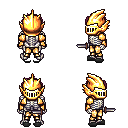
a pixel art fantasy rpg character, male body template, skeleton, gold arm armor, gold greaves, white blonde bedhead hairstyle, gold helm, gray slippers, dagger, four views (front, back, left, right), 2x2 character sprite sheet, small pixel art, hard edges, no anti-aliasing